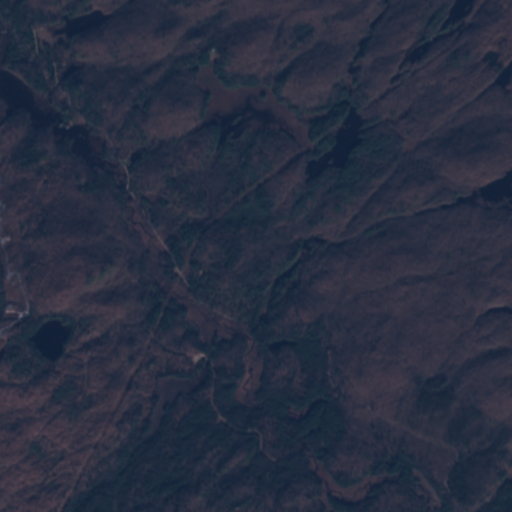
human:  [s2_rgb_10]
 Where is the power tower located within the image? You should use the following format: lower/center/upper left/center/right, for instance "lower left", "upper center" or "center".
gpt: The power tower is located in the upper left of the image.
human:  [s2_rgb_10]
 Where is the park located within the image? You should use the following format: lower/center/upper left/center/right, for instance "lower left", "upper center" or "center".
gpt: There is no park in the image.